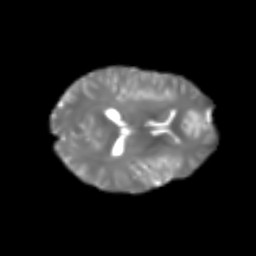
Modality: T2w
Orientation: axial
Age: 23
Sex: male
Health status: healthy